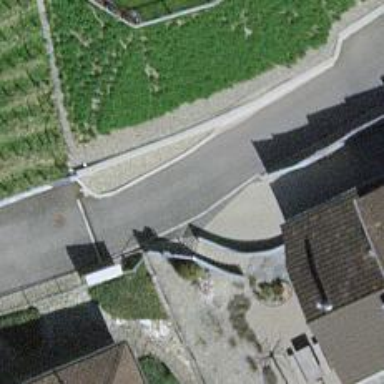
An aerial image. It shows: Asphalt road in residential area.